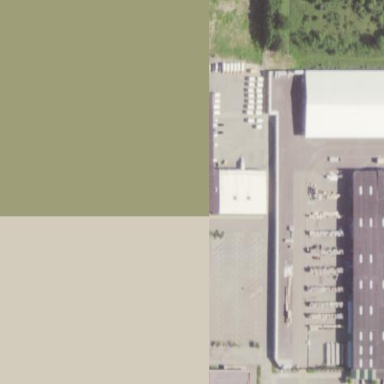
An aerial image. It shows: Retail building.